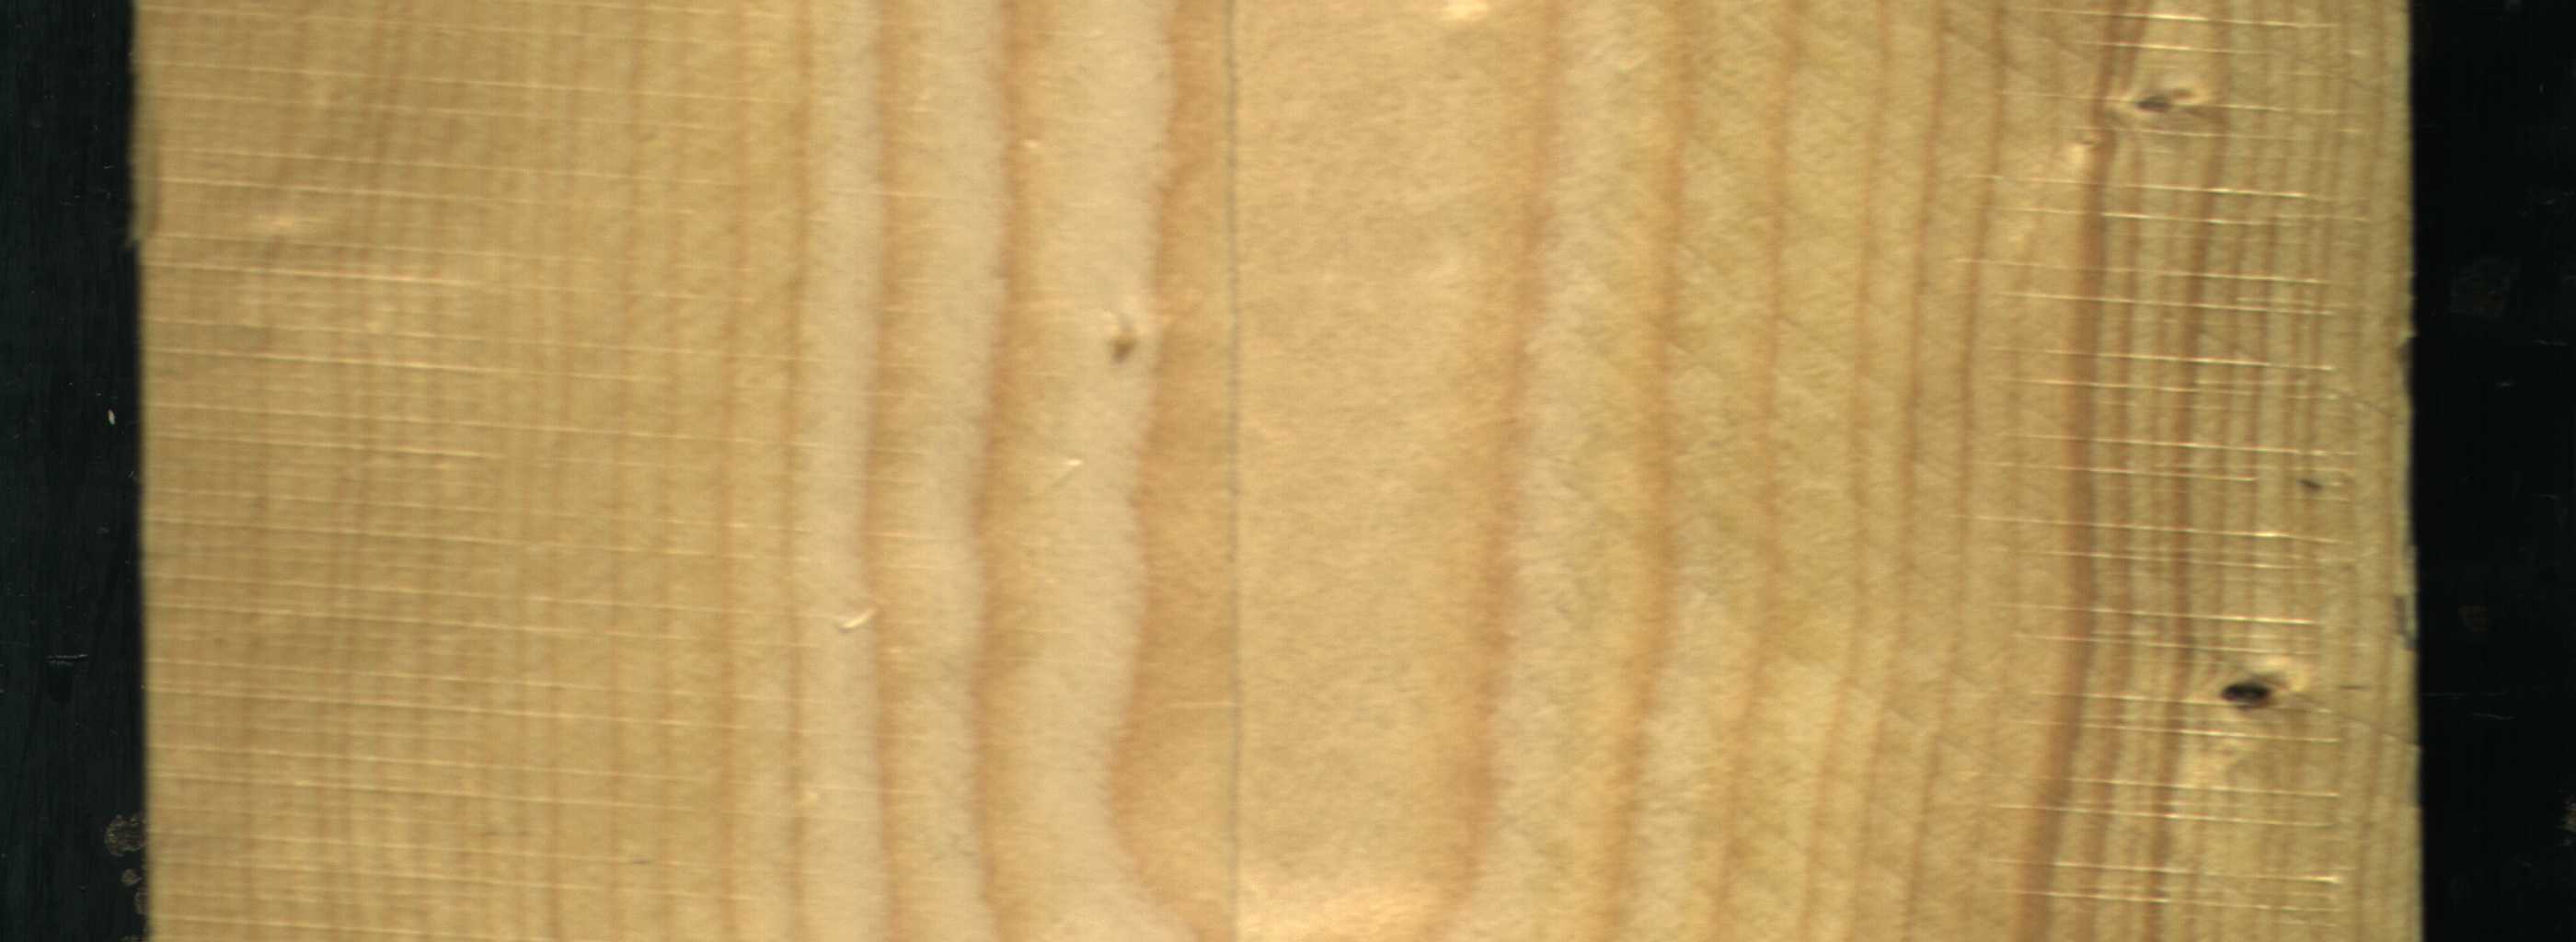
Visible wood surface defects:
Dead_Knot